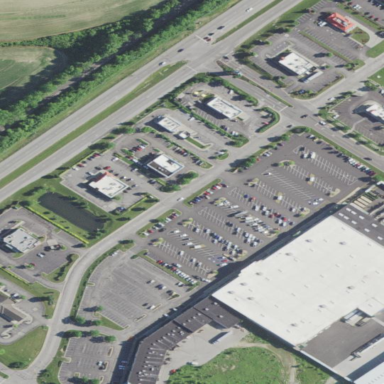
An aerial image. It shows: Retail area.